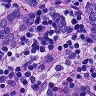
Metastatic tissue present: yes